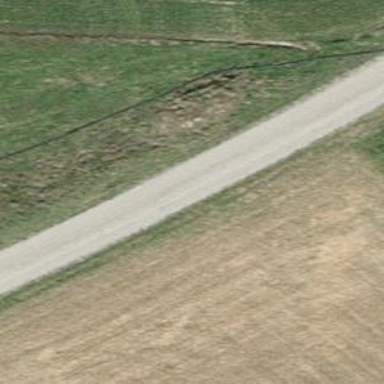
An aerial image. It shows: Track with fine gravel surface. The track has grade2 tracktype.